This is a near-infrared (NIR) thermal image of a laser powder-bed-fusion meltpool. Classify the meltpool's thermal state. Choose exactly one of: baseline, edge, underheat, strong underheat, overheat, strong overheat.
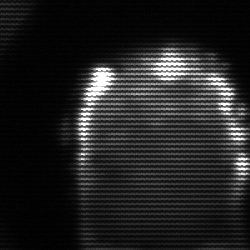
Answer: baseline